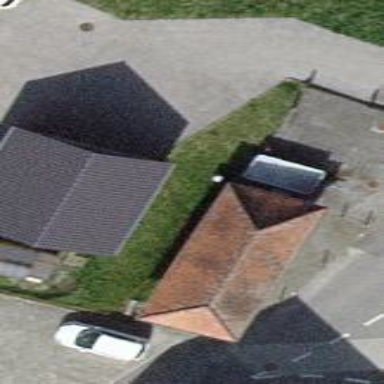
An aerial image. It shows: Garage.